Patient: sex F, age 56
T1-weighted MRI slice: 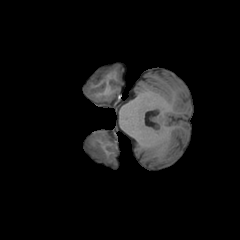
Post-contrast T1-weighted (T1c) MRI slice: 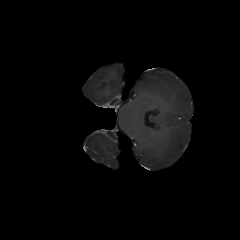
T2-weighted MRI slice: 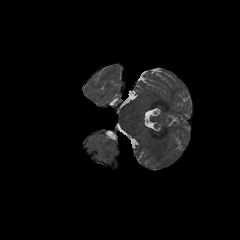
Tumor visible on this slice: no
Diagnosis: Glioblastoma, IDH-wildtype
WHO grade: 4